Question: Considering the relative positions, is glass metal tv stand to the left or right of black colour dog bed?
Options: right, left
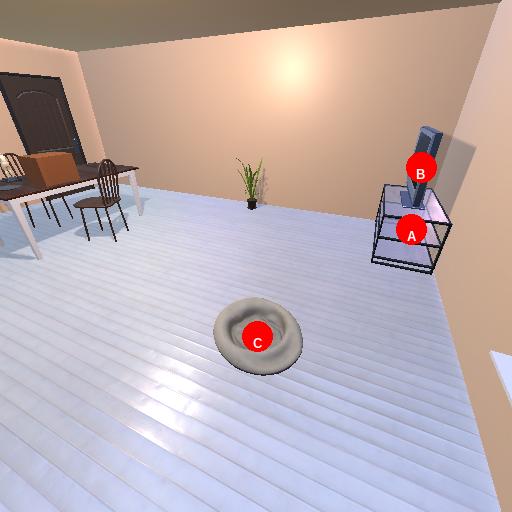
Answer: right